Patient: sex F, age 76
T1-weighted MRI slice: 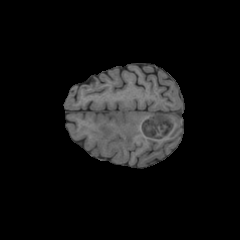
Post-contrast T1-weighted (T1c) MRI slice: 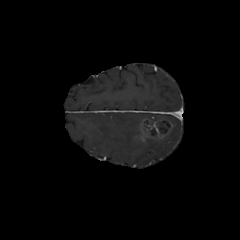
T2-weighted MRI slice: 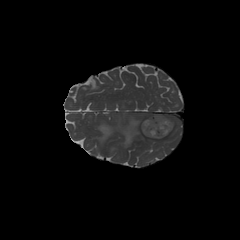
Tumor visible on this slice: yes
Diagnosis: Glioblastoma, IDH-wildtype
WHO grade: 4